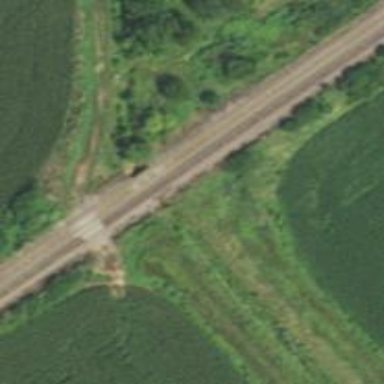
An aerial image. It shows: Bridge over railway line.